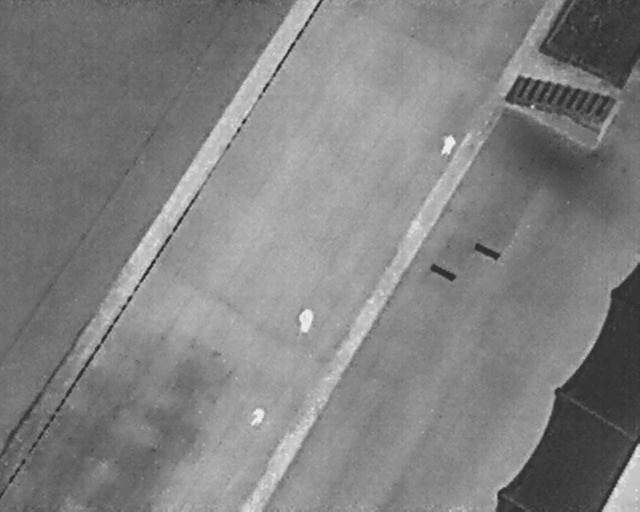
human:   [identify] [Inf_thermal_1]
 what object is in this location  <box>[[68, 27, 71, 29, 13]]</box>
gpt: <ref>1 large person at the top right</ref>